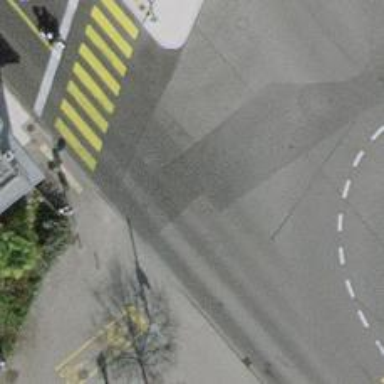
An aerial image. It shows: Asphalt secondary link road with opposite cycleway.